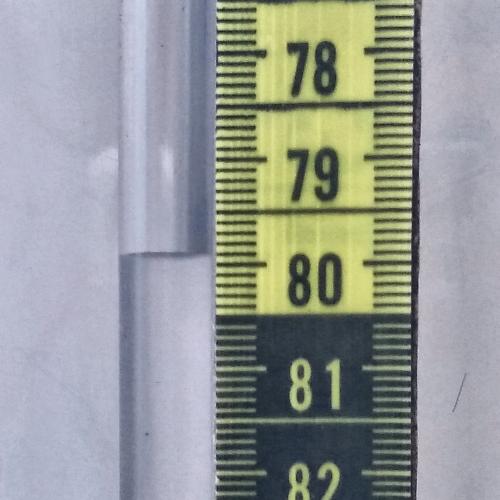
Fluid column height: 79.9 cm